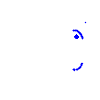
Particle: proton